Interaction volume radius: 10 \u00c5
Interaction volume height: 10 \u00c5
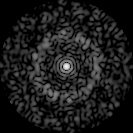
Disorder parameter: 0.8228